Aerial crown-view tile of a tropical tree (Barro Colorado Island, Panama), acquired 20250317:
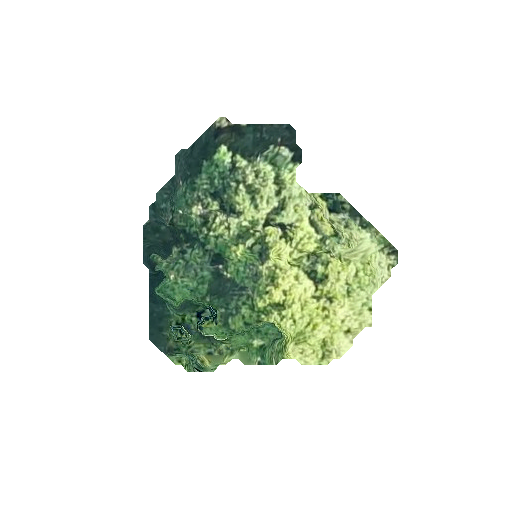
Species: Aspidosperma desmanthum
GBIF accepted scientific name: Aspidosperma desmanthum
Crown area: 67.229 m²